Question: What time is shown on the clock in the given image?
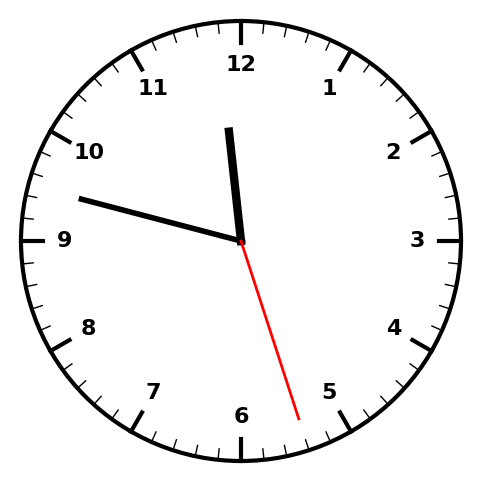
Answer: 11:47:27